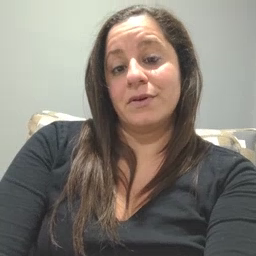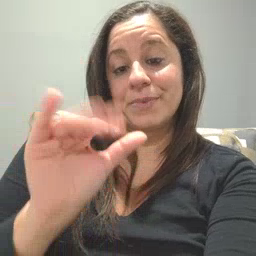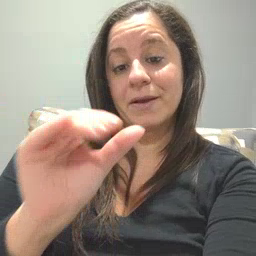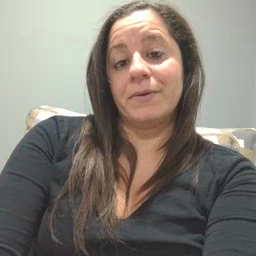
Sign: bye